Question: Markdown Pandoc Table
'''
----------------------------------------------------------
Protocol of Treatment
----------------------------------------------------------
PAH is classified into 5 groups.
Suspect pulmonary hypertension if patients have dyspnea
unexplained by another clinically evident
cardiac or pulmonary disorder.
Chest x-ray,
spirometry,
ECG,
transthoracic Doppler ECHO
Confirm the diagnosis by right heart catheterization.
Treat group 1 by giving pulmonary vasodilators
and, if these are ineffective, considering
lung transplantation.
Treat groups 2 to 5 by managing the underlying
disorder, treating symptoms, and
sometimes other measures.
-----------------------------------------------------------
Table: Protocol of Pulmonary Hypertension.
'''
which I convert to a table as described by this <URL>

Options for clarity
- - -
There does not seem to be any option for this <URL>.
The option '-S' is not the correction one.
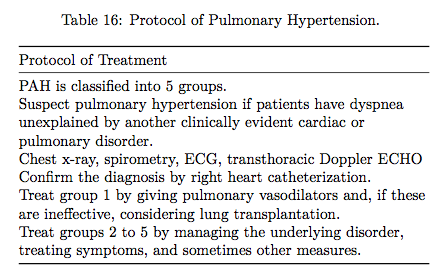
Answer: Pandoc gives you the option of using <URL>. So maybe you can figure out how to use LaTeX's '
enewcommand' etc. to change the appearance of all tables generated by pandoc.
If you're like me, and are not too much into LaTeX macros, you can use ConTeXt instead of LaTeX where instead of hacking around with '
enewcommand' you can usually do stuff more cleanly (e.g. using '\setupTABLE' in the pandoc template).